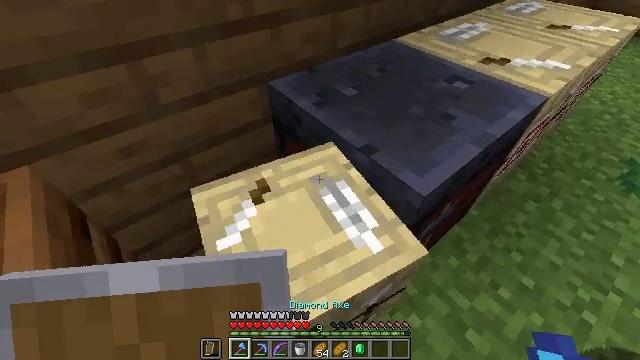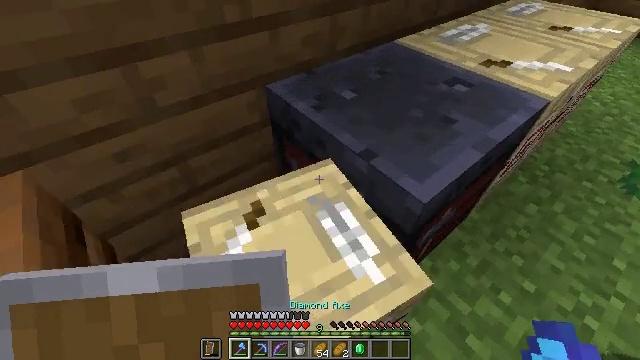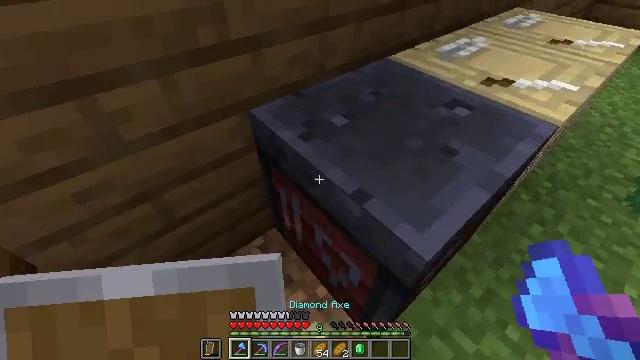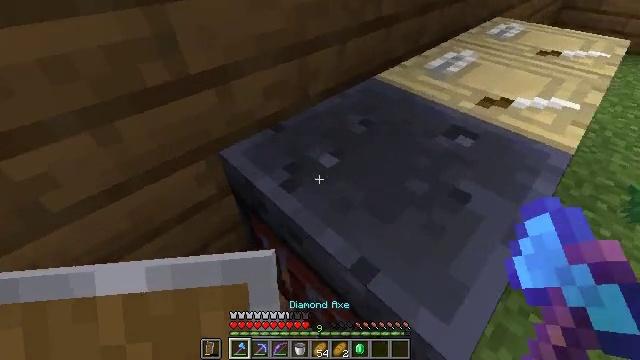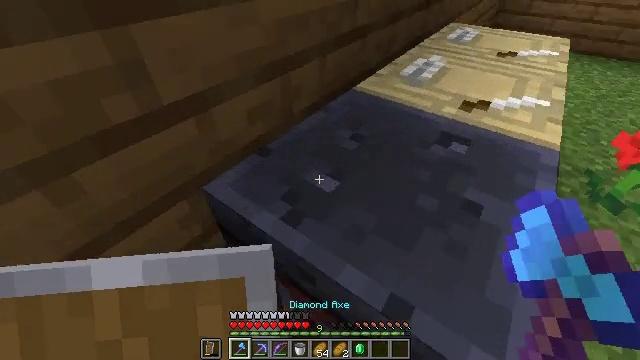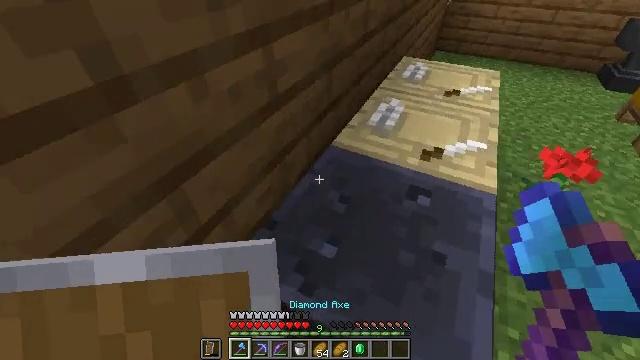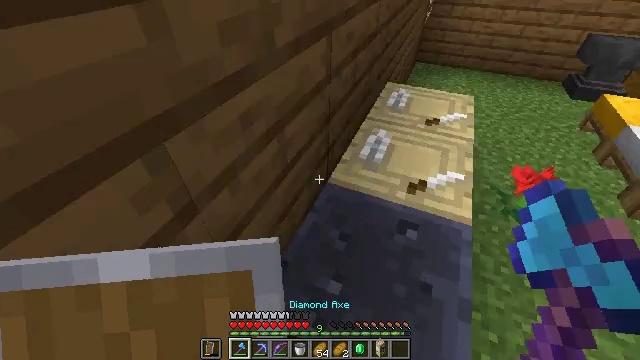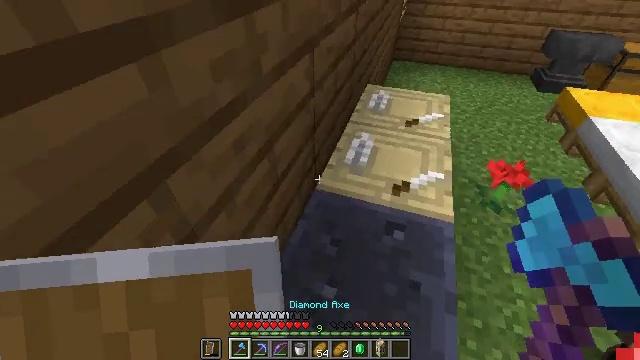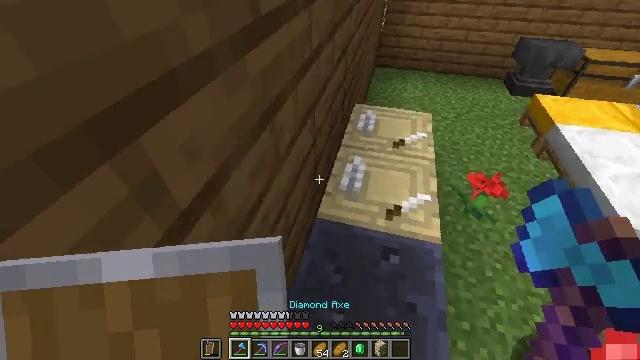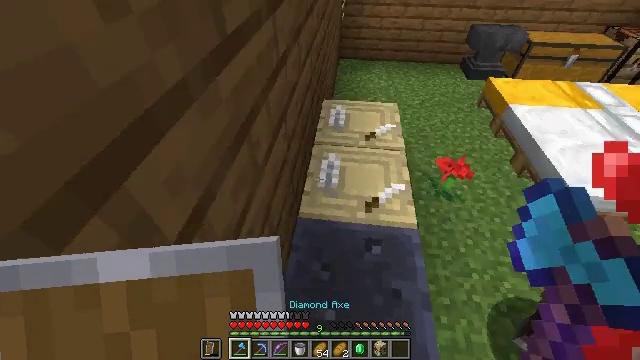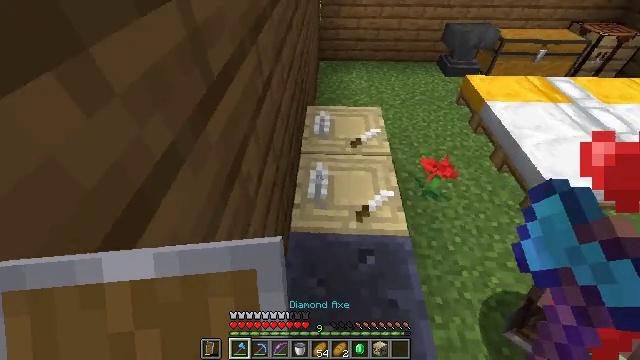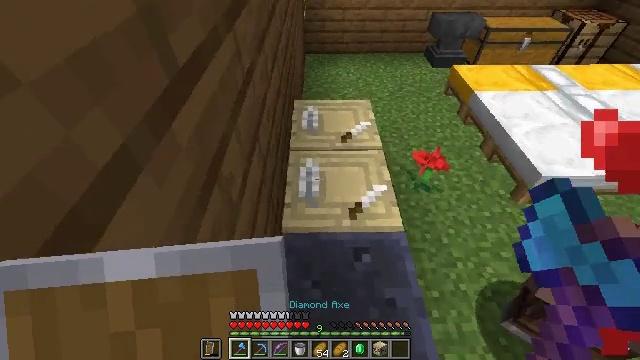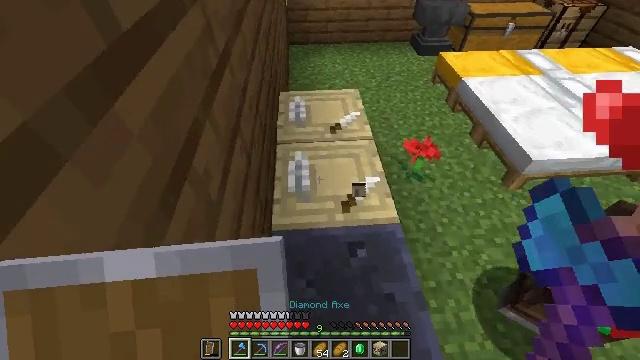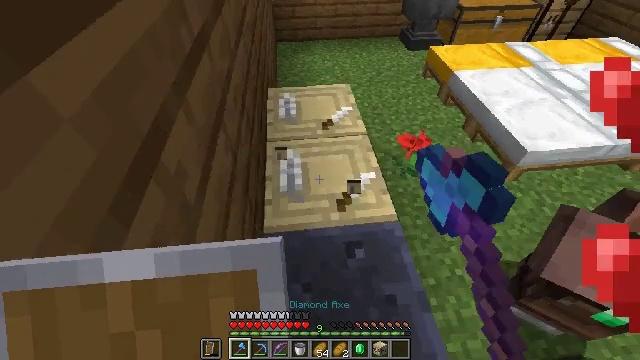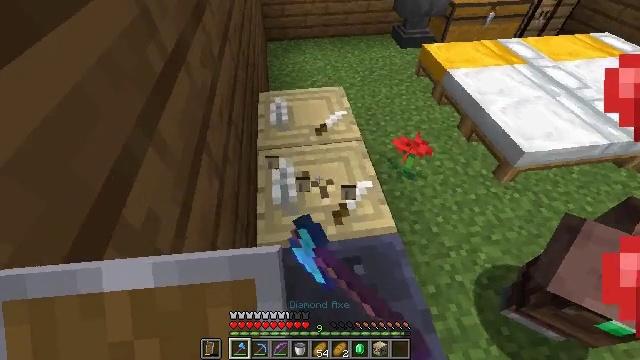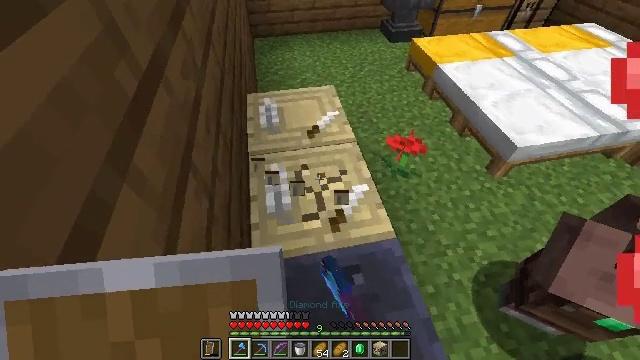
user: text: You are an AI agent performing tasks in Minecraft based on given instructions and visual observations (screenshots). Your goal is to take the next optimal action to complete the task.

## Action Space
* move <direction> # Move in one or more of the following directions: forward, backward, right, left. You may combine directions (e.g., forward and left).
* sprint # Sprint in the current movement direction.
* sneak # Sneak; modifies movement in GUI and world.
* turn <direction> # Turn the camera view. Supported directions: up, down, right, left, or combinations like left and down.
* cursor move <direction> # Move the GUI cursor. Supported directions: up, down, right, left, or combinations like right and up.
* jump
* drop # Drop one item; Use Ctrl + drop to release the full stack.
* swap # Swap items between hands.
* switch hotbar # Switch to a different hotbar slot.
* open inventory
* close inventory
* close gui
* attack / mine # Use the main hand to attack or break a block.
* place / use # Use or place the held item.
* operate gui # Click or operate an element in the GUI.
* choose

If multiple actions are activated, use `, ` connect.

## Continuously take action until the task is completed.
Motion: motion action
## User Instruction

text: Get the fletching table back into the inventory.
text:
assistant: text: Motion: move forward
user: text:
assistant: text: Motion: move forward, turn right
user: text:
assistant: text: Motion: move forward, turn right and up
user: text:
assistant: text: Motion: move forward, turn right and up
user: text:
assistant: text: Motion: move forward, turn right, jump
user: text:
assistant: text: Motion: move forward, turn right, jump
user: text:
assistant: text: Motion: move forward, turn right, jump
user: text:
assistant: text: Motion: move forward, turn right, jump
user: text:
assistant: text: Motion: move forward, turn right and down, jump
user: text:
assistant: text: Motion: move forward, turn right
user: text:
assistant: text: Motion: move forward, turn right and down
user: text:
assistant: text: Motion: move forward, turn right and down, attack / mine
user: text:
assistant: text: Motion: move forward, turn right, attack / mine
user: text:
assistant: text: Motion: turn right, attack / mine
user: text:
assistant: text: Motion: turn right and down, attack / mine
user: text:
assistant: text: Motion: attack / mine
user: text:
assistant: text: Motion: attack / mine
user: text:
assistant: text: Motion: attack / mine
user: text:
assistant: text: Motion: attack / mine
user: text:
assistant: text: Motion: attack / mine
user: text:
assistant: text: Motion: turn left, attack / mine
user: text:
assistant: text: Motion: turn left, attack / mine
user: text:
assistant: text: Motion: attack / mine
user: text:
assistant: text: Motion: attack / mine
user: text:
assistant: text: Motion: attack / mine
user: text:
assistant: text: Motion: attack / mine
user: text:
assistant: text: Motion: attack / mine
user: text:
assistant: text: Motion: attack / mine
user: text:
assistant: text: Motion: attack / mine
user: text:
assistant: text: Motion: attack / mine